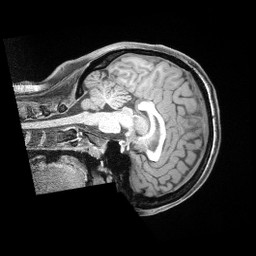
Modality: T1w
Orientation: sagittal
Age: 31
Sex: female
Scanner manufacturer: siemens
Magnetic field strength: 3 T
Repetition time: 2 s
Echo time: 0.00211 s